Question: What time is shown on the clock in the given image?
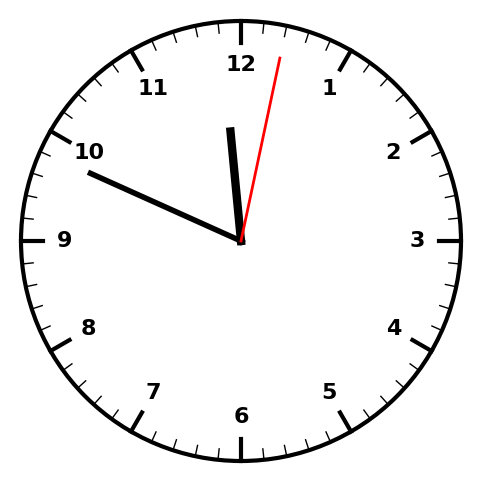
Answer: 11:49:02